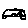
Label: car